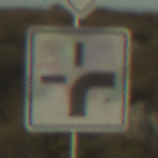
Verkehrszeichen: VerlaufVorfahrtsstrasse3
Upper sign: Vorfahrtsstrasse
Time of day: SunriseSunset
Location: Outdoor (Nature)
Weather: PartlyCloudy
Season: NotSpecified
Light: Natural